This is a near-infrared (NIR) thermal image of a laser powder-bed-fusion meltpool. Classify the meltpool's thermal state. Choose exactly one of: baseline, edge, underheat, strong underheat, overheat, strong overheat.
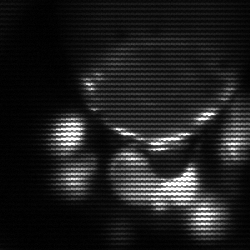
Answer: edge